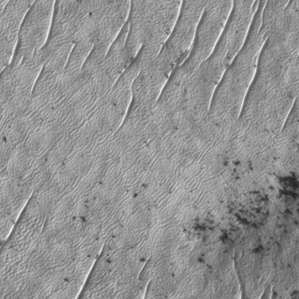
Label: frost